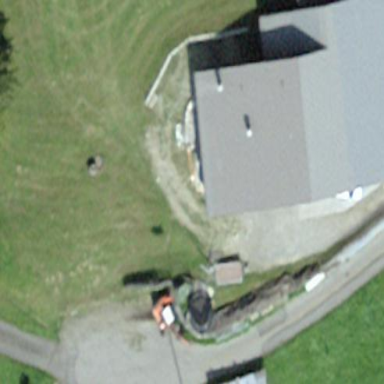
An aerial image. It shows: Farm building.